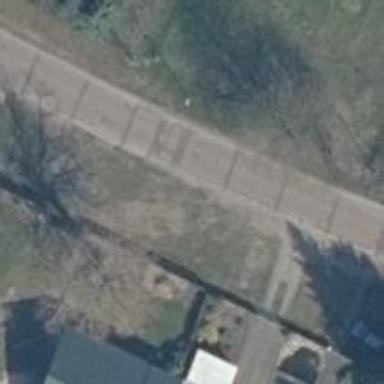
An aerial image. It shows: Unclassified road with concrete surface.